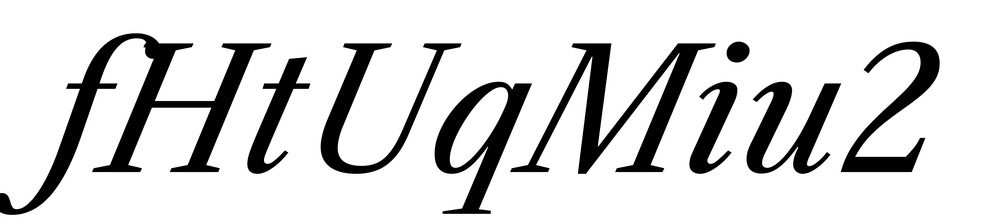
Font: LibreCaslonText-Italic_Italic